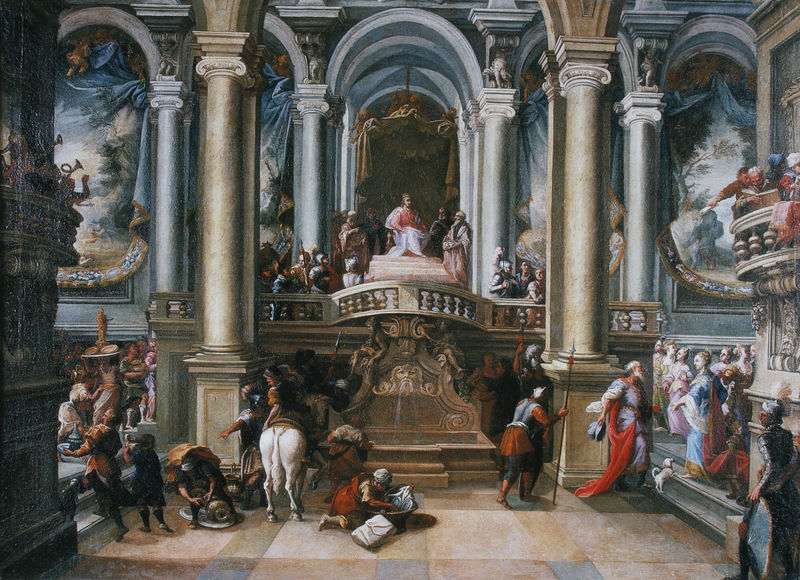
Titel: Königin von Saba bei Salomo
Künstler: Giovanni Francesco - Art des Marchini
Standort: Mainz
Institution: Landesmuseum
Schlagwörter: blau, gemälde, gott, kampf, kopf, mann, umhang, wasser, weiß, frauen, gelb, grün, menschen, ocker, braun, bunt, frau, grau, hut, licht, marmor, männer, orange, raum, rücken, schwarz, säule, säulen, haus, hund, hunde, rot, schloss, tuch, beige, leute, malerei, versammlung, hose, wand, architektur, barock, mensch, sockel, stein, teller, bild, innenraum, vorhang, felder, kirche, boden, figur, gewand, gold, mantel, decke, gewänder, personen, instrumente, brunnen, kinder, pferd, pferde, reiter, schwanz, schweif, balkon, welpe, bilder, bogen, italien, zuschauer, empore, pilaster, saal, rundbogen, schlacht, treppe, treppen, bischof, church, kaiser, könig, lanze, papst, soldaten, thron, vorhänge, verzierung, wandgemälde, wandmalerei, korb, stuck, aufgang, geländer, plinthe, podest, zeigen, balkone, bögen, fussboden, nische, gewölbe, palast, balustrade, dom, fliesen, soldat, helm, herrscher, kardinal, kacheln, beten, ritter, rüstung, schimmel, altar, kapitelle, kathedrale, rom, kapitell, rückenfiguren, helme, voluten, christus, jesus, ionisch, ross, rundbögen, fresken, priester, kapelle, tapisserie, wächter, erscheinung, baldachin, lanzen, ballustrade, tempel, königin, volute, heilige, speer, speere, trompeten, fresko, basis, heilig, posaune, maria, freskos, kapitel, plinthen, basen, podeste, balluster, balustarde, trompete, baluster, quelle, ikonen, christ, rat, musikinstrumente, zeigegestus, pferdehintern, evangelist, thronsaal, evangelisten, papas, illusionismus, bekehrung, enaissance, italienr, frsco, resken, pferds